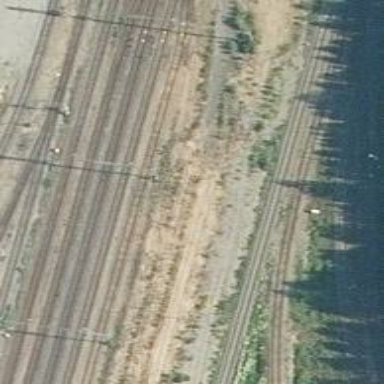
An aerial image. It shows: Abandoned railway yard.